Interaction volume radius: 10 \u00c5
Interaction volume height: 30 \u00c5
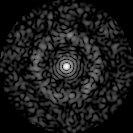
Disorder parameter: 0.8645